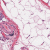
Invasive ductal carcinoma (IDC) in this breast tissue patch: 0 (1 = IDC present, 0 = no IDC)